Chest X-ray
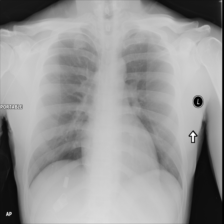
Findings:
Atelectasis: negative
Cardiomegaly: negative
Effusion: negative
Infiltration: negative
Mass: negative
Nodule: negative
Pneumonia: negative
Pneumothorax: negative
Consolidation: negative
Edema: negative
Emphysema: negative
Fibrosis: negative
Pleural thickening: negative
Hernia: negative